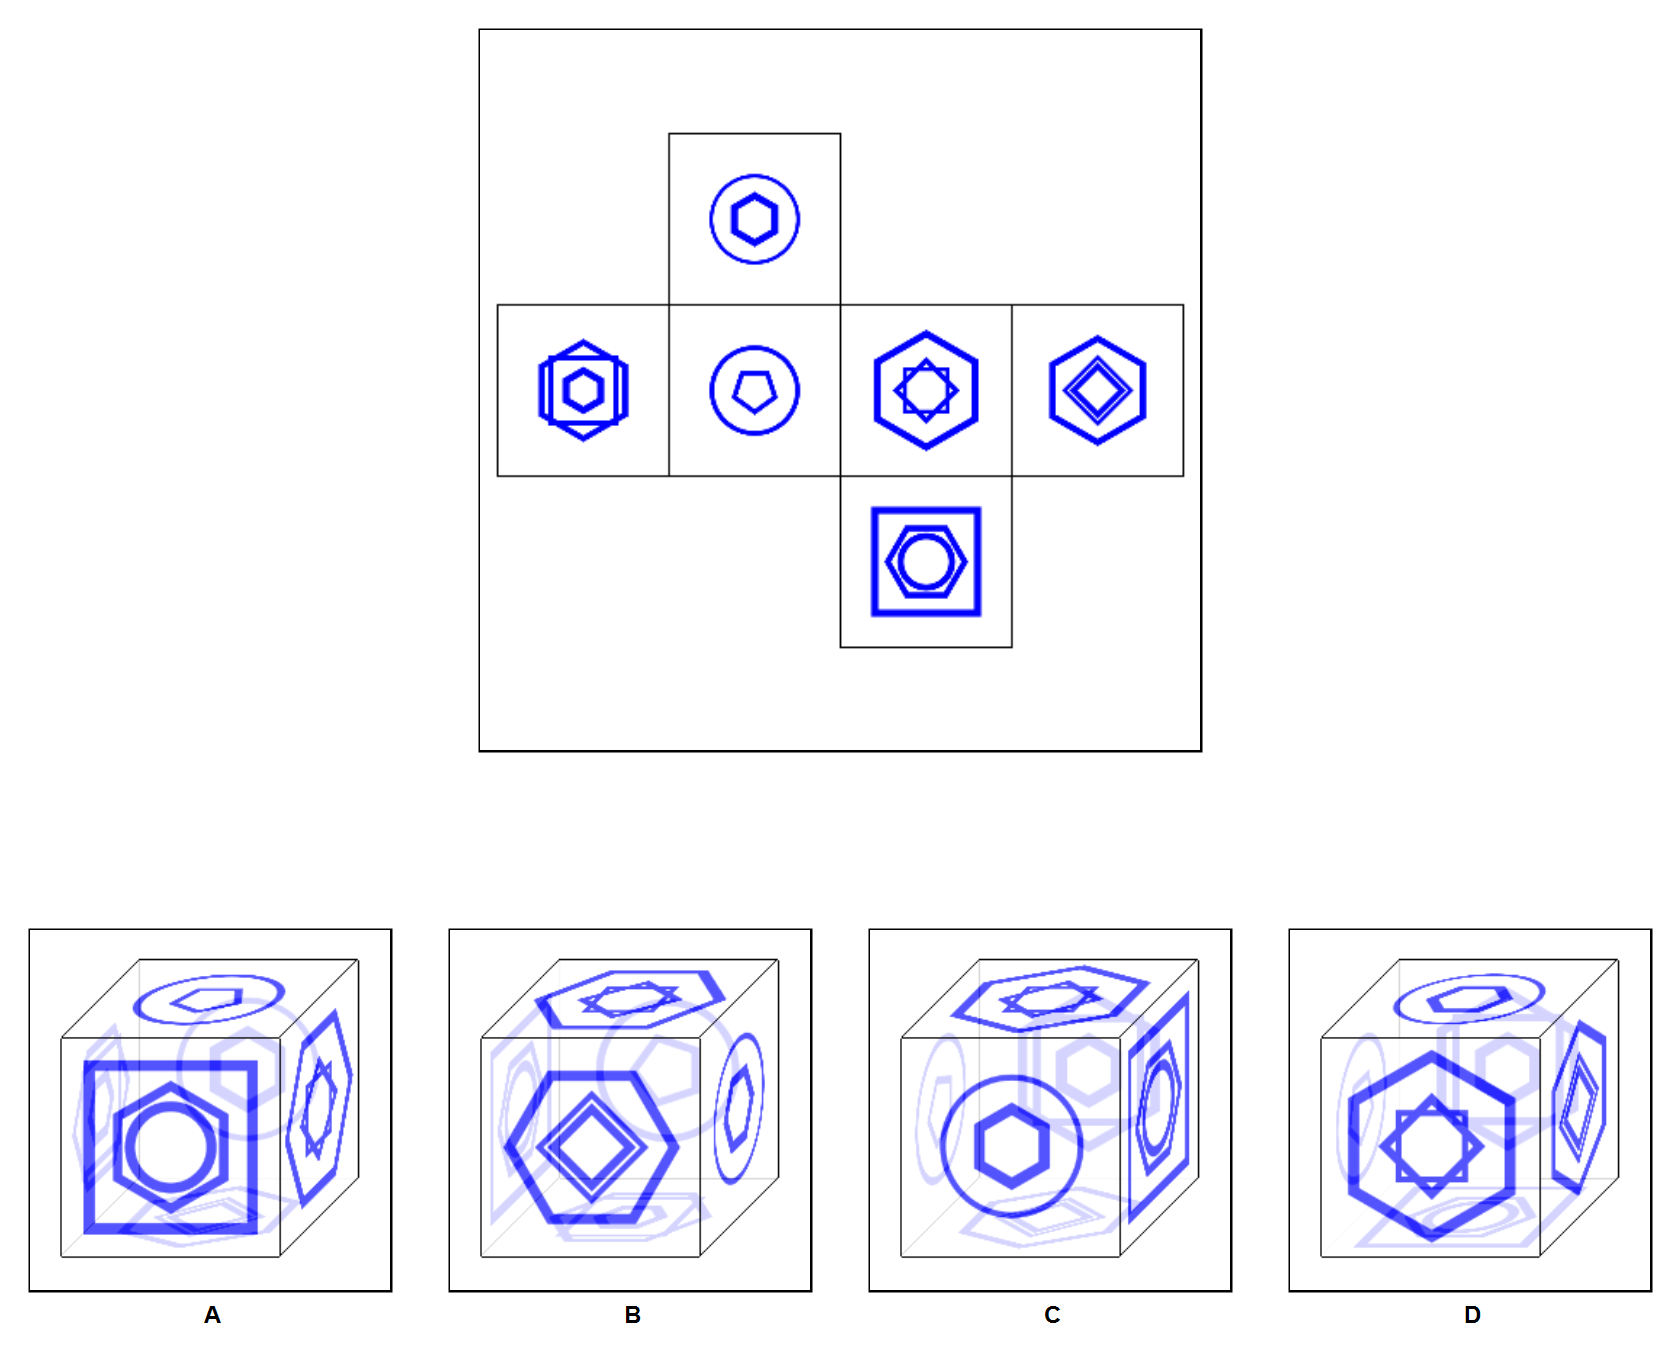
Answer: C